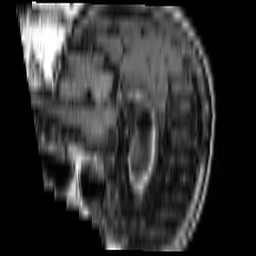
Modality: FLAIR
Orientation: sagittal
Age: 79
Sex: female
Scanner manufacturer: philips
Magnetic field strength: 1.5 T
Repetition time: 11 s
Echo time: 0.14 s